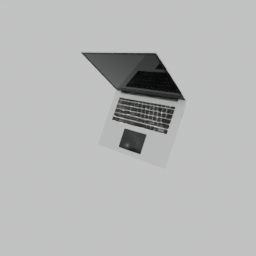
Label: electronics